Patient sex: F
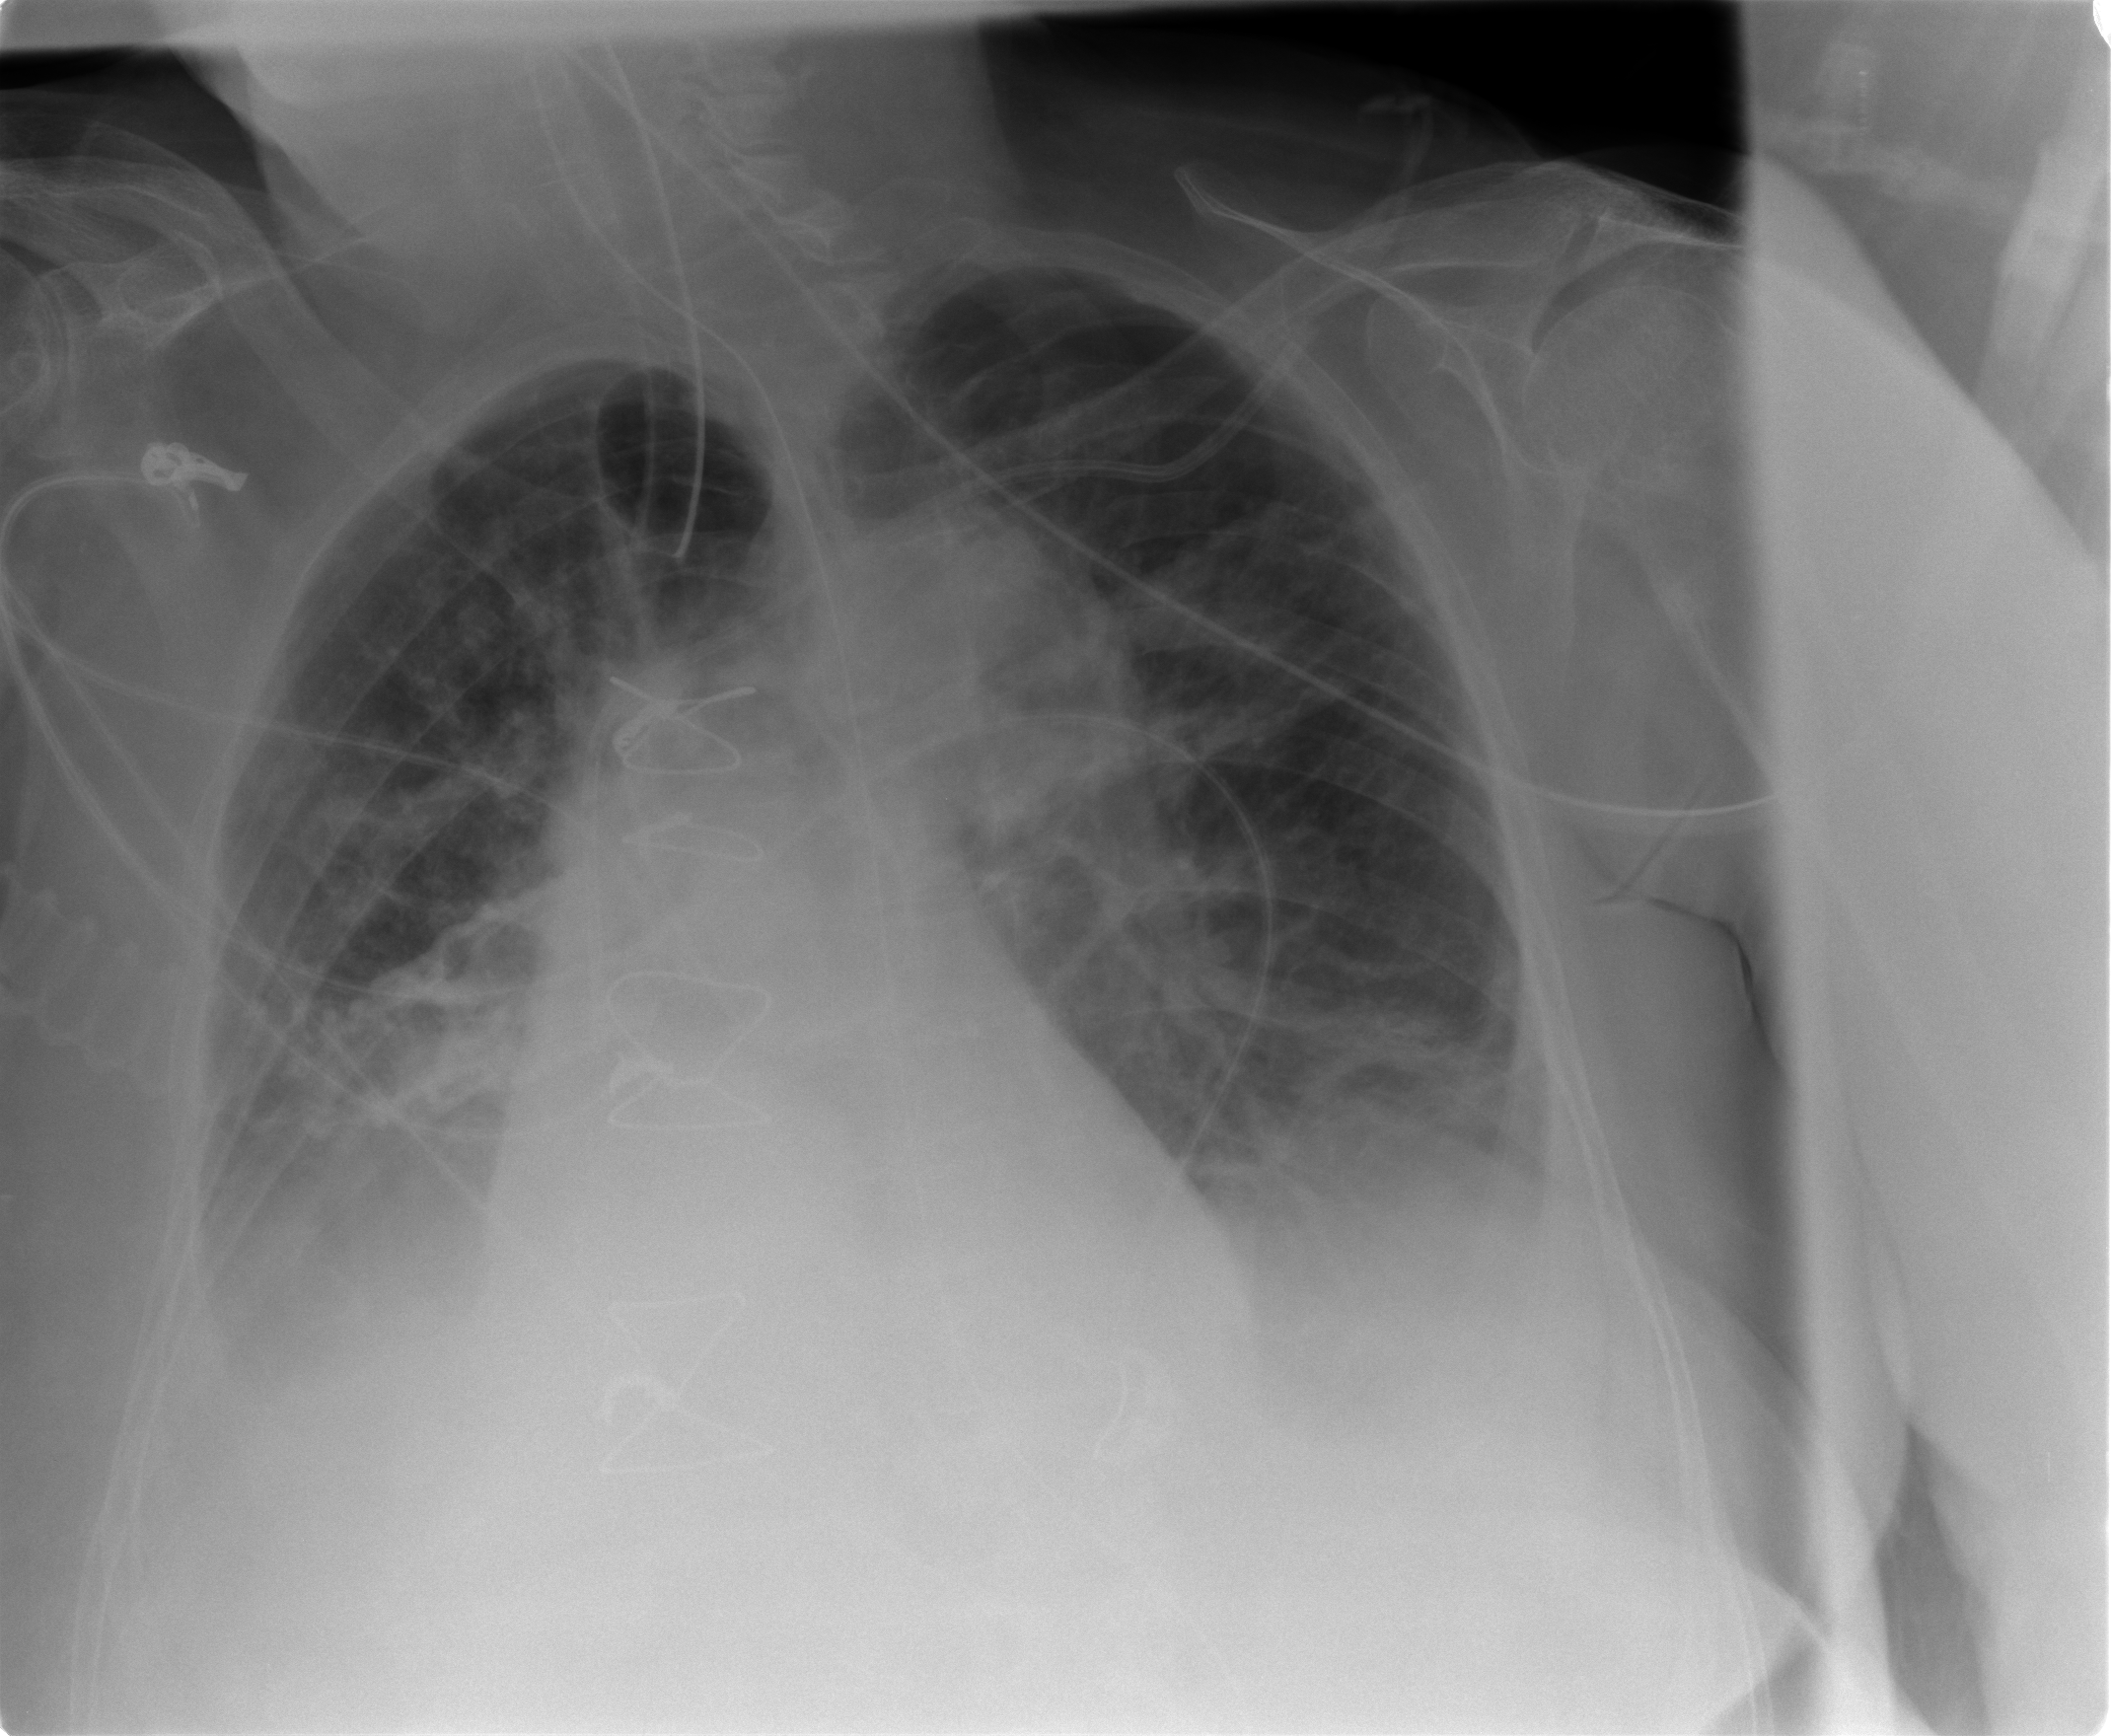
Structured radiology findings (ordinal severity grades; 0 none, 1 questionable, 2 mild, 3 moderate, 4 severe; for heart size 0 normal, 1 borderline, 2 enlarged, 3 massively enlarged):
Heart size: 0
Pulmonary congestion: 3
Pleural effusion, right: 2
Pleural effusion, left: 1
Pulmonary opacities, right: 2
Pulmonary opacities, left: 2
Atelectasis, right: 2
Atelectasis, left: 2